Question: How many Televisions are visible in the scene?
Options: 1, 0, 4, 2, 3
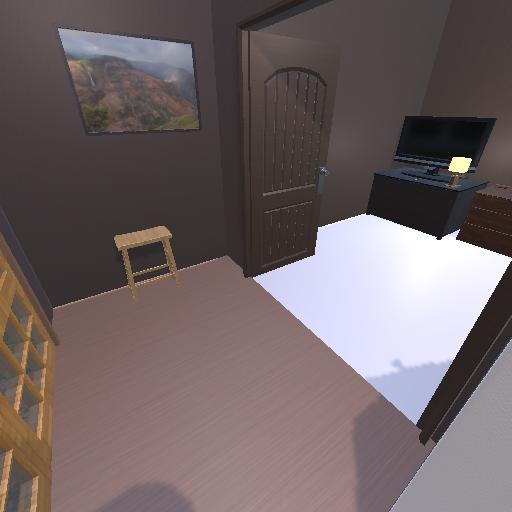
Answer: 1